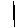
Label: line